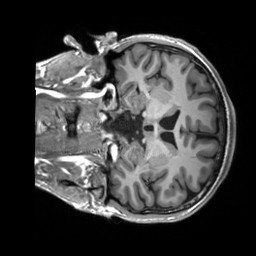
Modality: T1w
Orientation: coronal
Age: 25
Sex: male
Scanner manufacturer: siemens
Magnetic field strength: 3 T
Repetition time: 2.53 s
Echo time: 0.00227 s